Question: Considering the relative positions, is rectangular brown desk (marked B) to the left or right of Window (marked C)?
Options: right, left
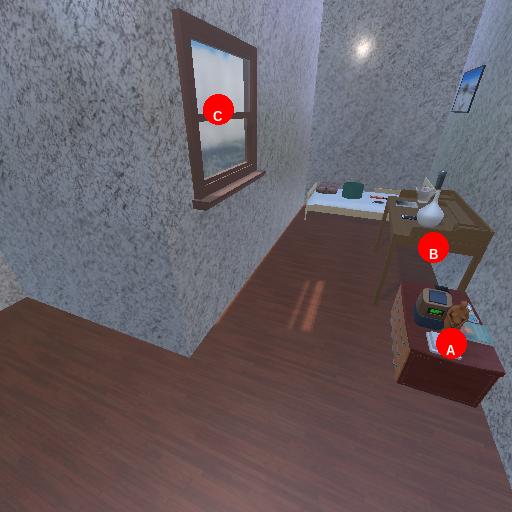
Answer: right